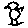
Label: bird